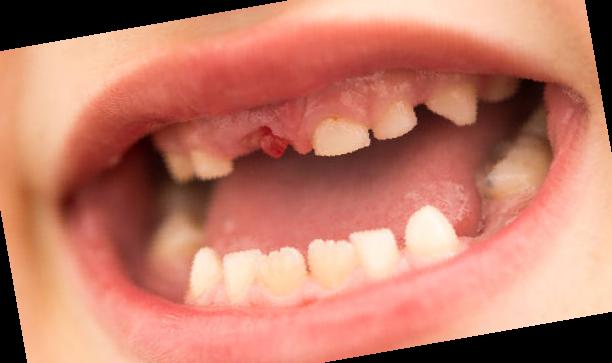
Condition: hypodontia